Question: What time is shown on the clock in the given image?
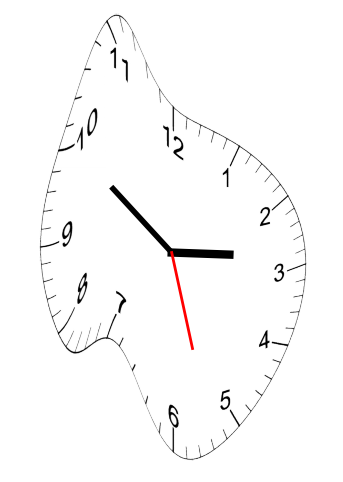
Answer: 02:50:27